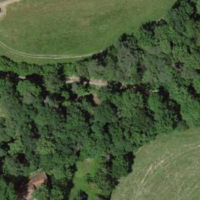
EUNIS habitat code: 24
Species observed at this site:
Vicia sepium
Prunus spinosa